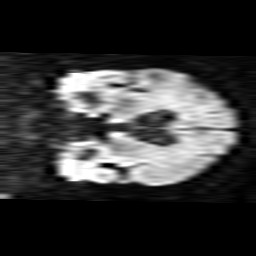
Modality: TRACE
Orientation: coronal
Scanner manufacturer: philips
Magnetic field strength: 1.5 T
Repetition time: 4.822 s
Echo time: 0.07764 s